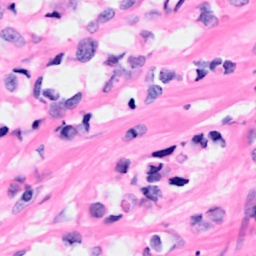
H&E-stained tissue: Breast